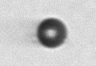
Label: bead